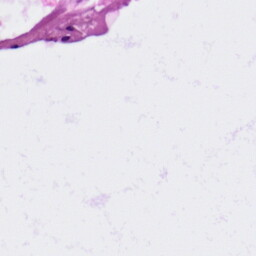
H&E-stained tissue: Lung